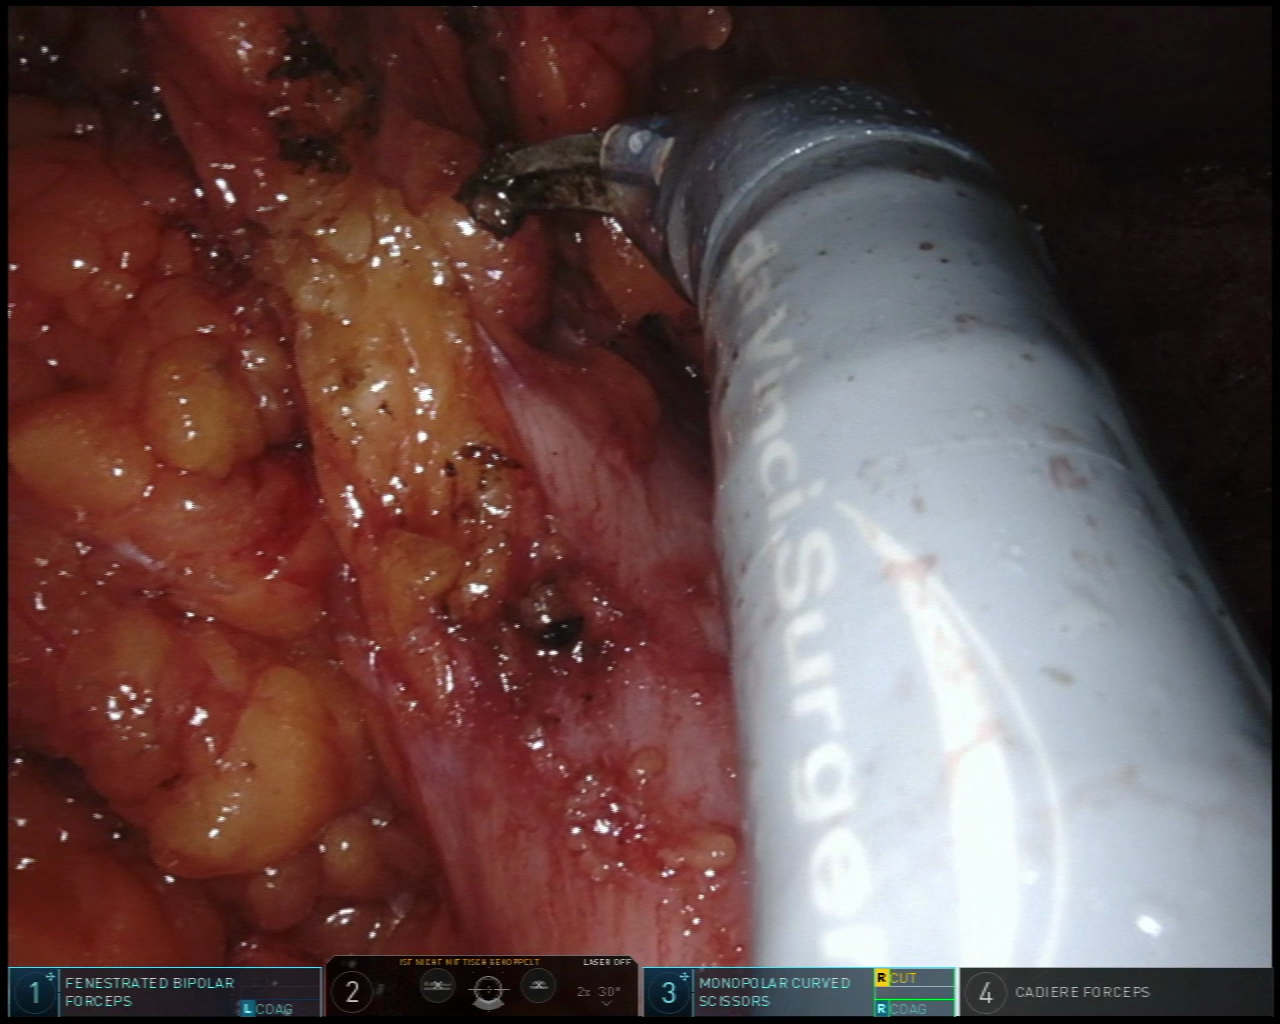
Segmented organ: stomach
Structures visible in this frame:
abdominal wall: no
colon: no
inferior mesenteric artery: no
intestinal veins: no
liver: no
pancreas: no
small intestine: no
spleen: no
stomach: yes
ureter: no
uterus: no
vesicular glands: no